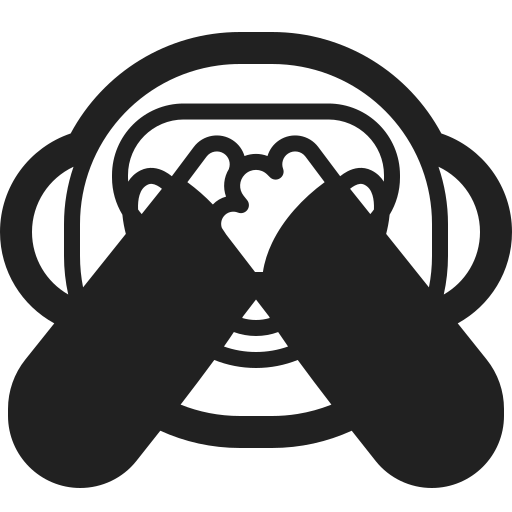
see no evil monkey high contrast